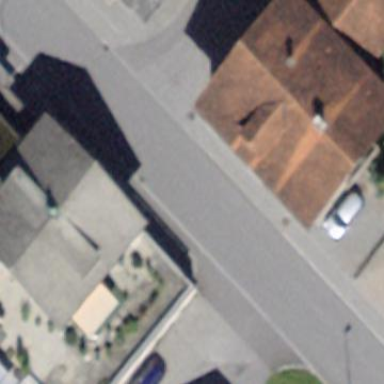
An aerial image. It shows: Simple and straightforward house.